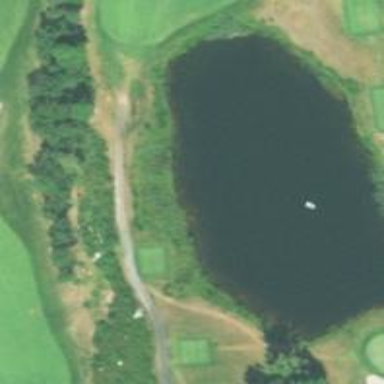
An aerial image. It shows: Golf course.